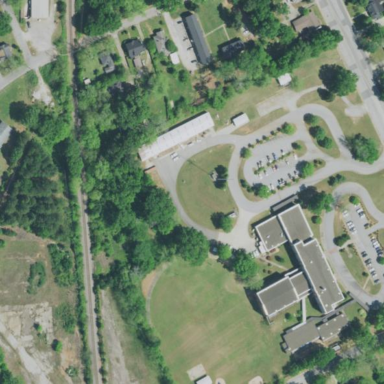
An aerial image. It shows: School.